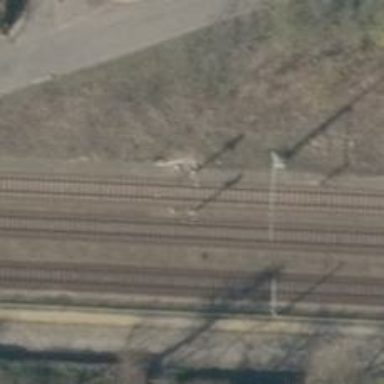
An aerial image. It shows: Railway signal.